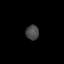
Tissue: lung
Cell type: T cells
Senescence score: 0.2091
Nuclear area (px): 185
Mean DAPI intensity: 73.232